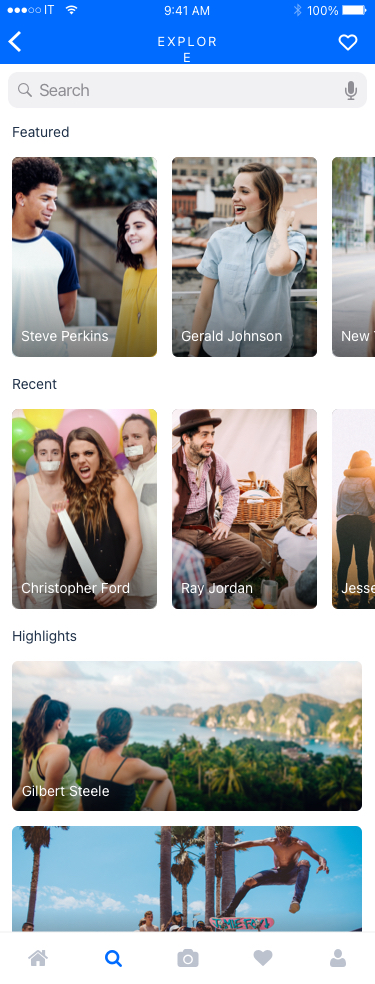
Text in this UI design:
Highlights
Gilbert Steele
Moscow
Recent
Christopher Ford
Jesse Gordon
Ray Jordan
Featured
Steve Perkins
Gerald Johnson
Rectangle 9
New York
EXPLORE
100%
9:41 AM
IT